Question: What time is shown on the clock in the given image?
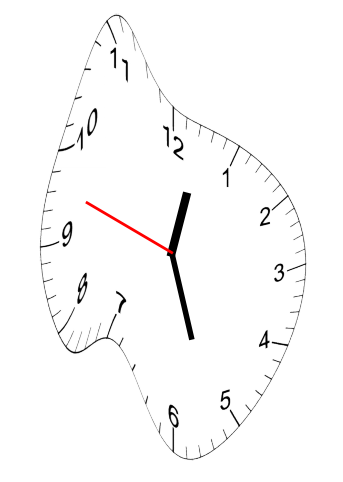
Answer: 12:26:48